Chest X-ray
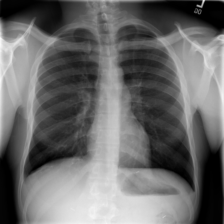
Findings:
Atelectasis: negative
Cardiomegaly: negative
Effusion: negative
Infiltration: negative
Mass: negative
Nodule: negative
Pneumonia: negative
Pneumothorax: negative
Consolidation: negative
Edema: negative
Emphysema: negative
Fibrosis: negative
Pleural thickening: negative
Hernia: negative